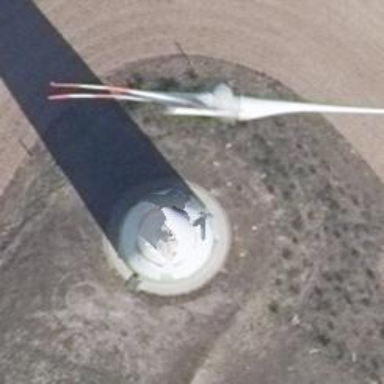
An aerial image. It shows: Wind generator using wind turbines of horizontal axis.